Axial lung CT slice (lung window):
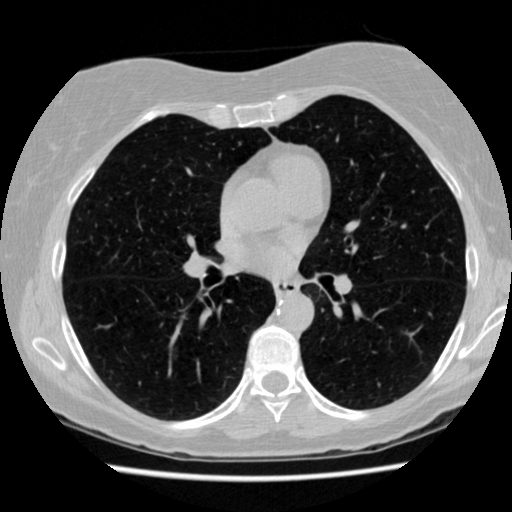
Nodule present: no